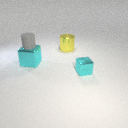
large cyan metal cube to the left of small cyan metal cube